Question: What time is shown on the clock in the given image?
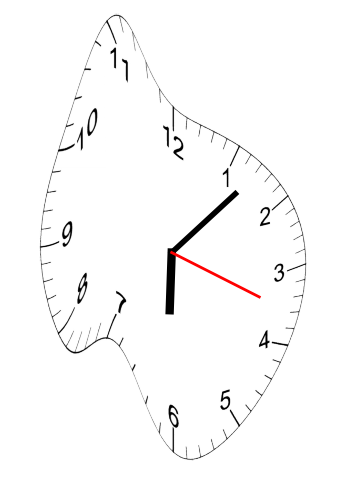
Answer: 06:07:18